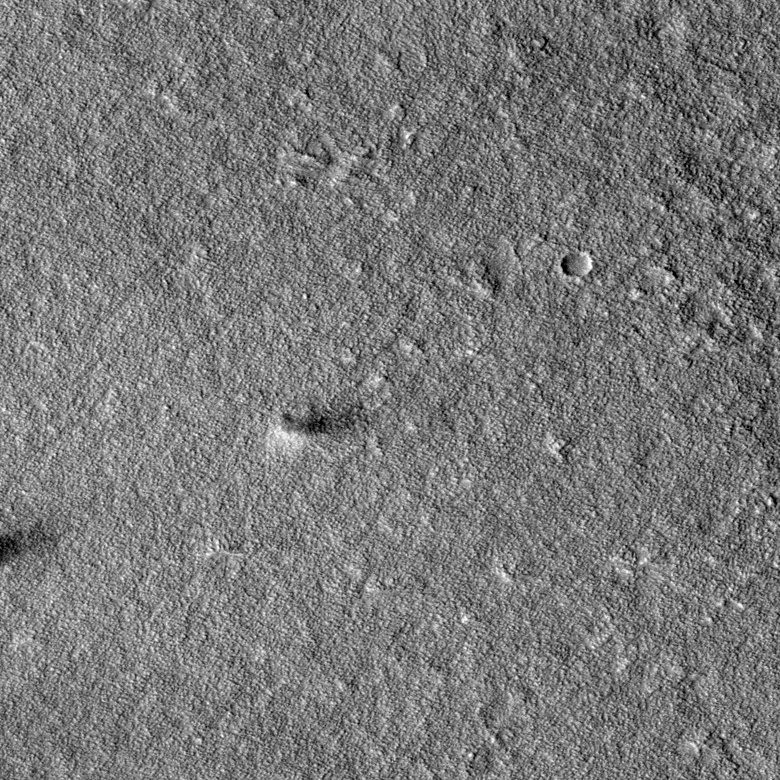
Label: dustdevil